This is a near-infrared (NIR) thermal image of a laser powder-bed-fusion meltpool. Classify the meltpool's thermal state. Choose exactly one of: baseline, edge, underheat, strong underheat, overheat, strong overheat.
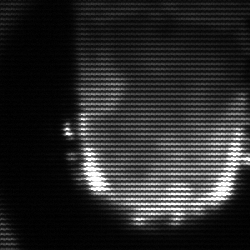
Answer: baseline